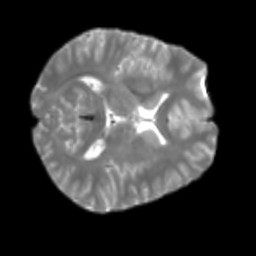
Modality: T2w
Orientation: axial
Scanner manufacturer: siemens
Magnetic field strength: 3 T
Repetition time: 4 s
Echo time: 0.0594 s